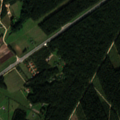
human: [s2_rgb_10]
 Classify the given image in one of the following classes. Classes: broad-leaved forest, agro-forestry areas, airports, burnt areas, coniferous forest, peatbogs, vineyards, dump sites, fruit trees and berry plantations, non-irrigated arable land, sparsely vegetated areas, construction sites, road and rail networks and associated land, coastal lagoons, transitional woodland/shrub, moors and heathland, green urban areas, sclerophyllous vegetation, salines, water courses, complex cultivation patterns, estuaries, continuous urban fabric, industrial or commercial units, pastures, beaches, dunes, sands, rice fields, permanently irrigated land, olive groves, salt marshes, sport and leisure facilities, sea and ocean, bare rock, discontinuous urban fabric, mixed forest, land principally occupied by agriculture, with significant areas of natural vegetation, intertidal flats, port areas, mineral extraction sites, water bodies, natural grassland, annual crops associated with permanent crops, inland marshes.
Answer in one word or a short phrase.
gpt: complex cultivation patterns, coniferous forest, mixed forest